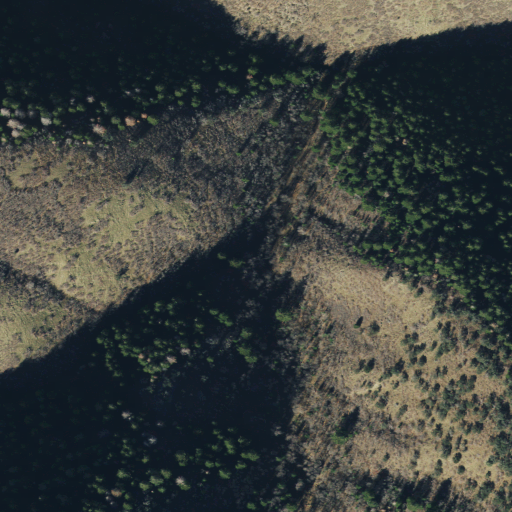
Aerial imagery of valley in Utah named Right Hand Stump Fork containing evergreen forest, shrub, and deciduous forest